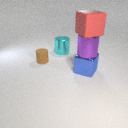
large red rubber cube above large purple metal cylinder